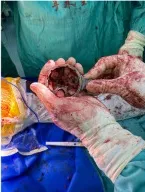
(F) The artificial intelligence-designed positions of the augmentation modules were used to fill the pubic bone defects.
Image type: medical_photograph (other_medical_photograph)